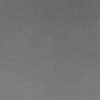
Label: dusty